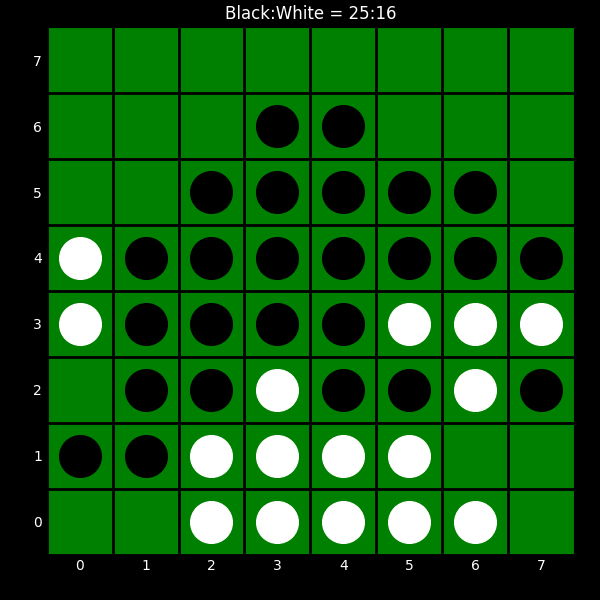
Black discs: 25
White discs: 16